Question: So, I am iterating through a 'HashMap' of Strings and Booleans. I am placing a TextView on the LinearLayout for each String. This is all good. What I need to do is place a TextView of the Boolean value of each String TextView. Any ideas? This is what I am looking for...

'''
LinearLayout planLayout = (LinearLayout) findViewById(R.id.planLayout);
for (Map.Entry<String, Boolean> entry : plans.entrySet()) {
String key = entry.getKey();
Boolean value = entry.getValue();
TextView keyTV = new TextView(this);
keyTV.setText(key + " | ");
// here is where I want to set a TextView of the Boolean to the right of the keyTV
planLayout.addView(keyTV);
}
'''
'''
LinearLayout planLayout = (LinearLayout) findViewById(R.id.planLayout);
for (Map.Entry<String, Boolean> entry : plans.entrySet()) {
String key = entry.getKey();
Boolean value = entry.getValue();
TextView keyTV = new TextView(this);
SpannableString ss = new SpannableString(value.toString());
ClickableSpan clickableSpan = new ClickableSpan() {
@Override
public void onClick(View textView) {
Toast.makeText(getApplicationContext(), "clicked",
Toast.LENGTH_SHORT).show();
System.out.println("Hello");
}
};
ss.setSpan(clickableSpan, 0, 4, Spanned.SPAN_EXCLUSIVE_EXCLUSIVE);
keyTV.setText(key + " | " + ss);
keyTV.setMovementMethod(LinkMovementMethod.getInstance());
keyTV.setTextSize(TypedValue.COMPLEX_UNIT_SP, 20);
planLayout.addView(keyTV);
}
}
'''
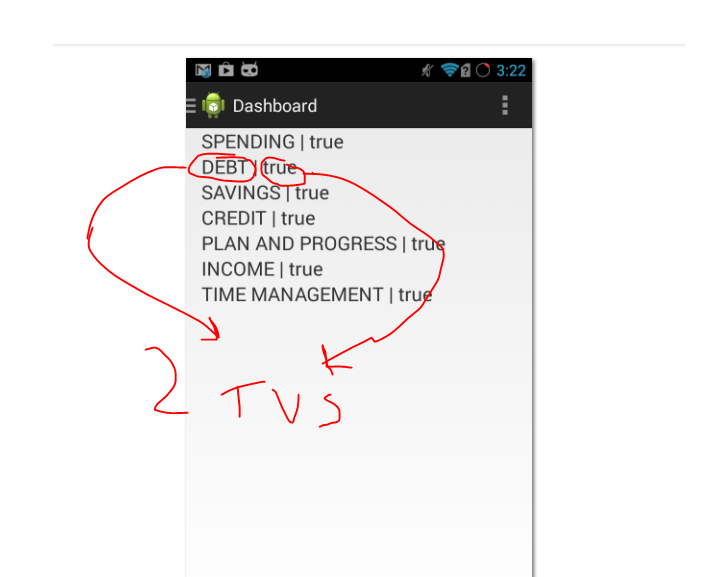
Answer: A 'LinearLayout' can only be laid in one direction: vertically, in this case. From the <URL>:
> A Layout that arranges its children in a single column or a single
row. The direction of the row can be set by calling 'setOrientation()'.
While you could nest another horizontal 'LinearLayout' (one for each item) and add the TextViews as its children, in this case it would seem to be much simpler to just concatenate the value into the same TextView object.
If you need only part of the text to be clickable, you can use <URL>.